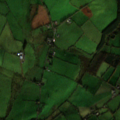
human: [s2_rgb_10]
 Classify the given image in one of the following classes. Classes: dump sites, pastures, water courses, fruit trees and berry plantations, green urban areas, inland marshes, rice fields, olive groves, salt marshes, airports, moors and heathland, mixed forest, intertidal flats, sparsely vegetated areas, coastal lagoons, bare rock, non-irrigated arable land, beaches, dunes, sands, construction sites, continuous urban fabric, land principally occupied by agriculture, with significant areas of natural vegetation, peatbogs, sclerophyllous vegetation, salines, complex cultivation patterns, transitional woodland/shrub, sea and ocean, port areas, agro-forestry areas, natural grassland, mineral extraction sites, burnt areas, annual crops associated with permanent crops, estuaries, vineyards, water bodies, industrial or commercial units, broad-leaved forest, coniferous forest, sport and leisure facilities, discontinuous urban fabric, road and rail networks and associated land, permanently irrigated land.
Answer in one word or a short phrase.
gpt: pastures, coniferous forest, moors and heathland